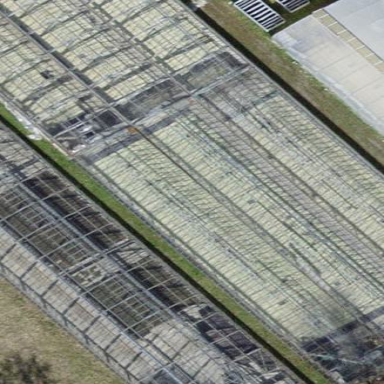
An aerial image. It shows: Greenhouse.